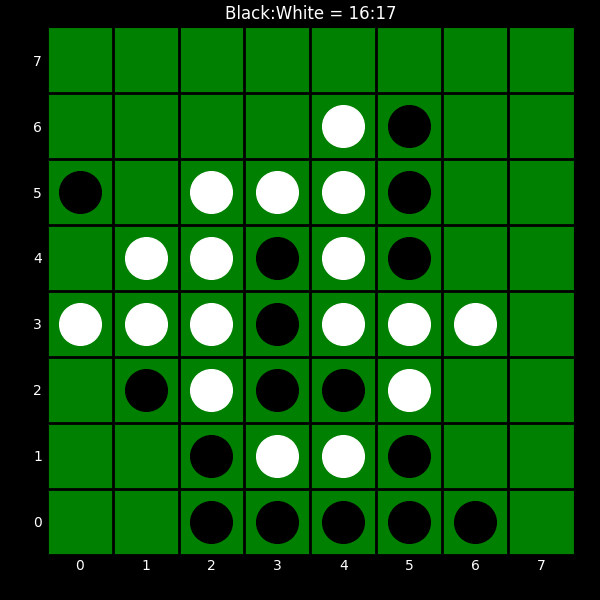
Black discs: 16
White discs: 17